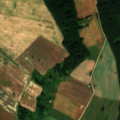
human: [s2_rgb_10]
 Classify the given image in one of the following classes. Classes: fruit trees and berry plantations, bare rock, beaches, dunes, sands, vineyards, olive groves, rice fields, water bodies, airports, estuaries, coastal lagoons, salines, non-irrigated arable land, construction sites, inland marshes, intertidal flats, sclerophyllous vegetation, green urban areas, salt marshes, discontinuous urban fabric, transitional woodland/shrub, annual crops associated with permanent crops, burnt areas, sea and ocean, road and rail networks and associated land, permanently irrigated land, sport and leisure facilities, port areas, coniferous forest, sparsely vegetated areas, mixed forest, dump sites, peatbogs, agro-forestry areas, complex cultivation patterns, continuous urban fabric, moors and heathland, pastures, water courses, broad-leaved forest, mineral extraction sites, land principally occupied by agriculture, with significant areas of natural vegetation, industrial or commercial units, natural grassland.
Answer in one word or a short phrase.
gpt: non-irrigated arable land, complex cultivation patterns, land principally occupied by agriculture, with significant areas of natural vegetation, broad-leaved forest, coniferous forest